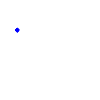
Particle: pion